Interaction volume radius: 10 \u00c5
Interaction volume height: 15 \u00c5
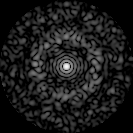
Disorder parameter: 0.8374